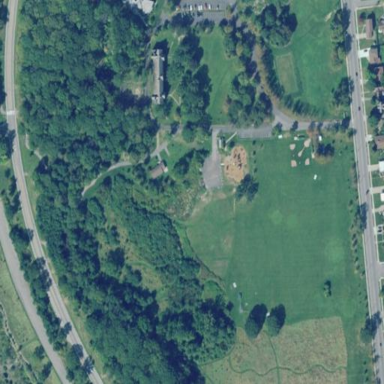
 suitable for outdoor activities and relaxation."